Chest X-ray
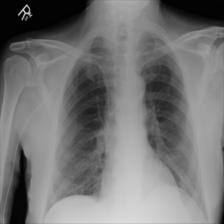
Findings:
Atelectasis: negative
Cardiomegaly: negative
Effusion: negative
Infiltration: negative
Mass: negative
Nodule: negative
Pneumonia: negative
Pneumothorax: negative
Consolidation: negative
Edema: negative
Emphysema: negative
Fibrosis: negative
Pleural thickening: negative
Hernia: negative